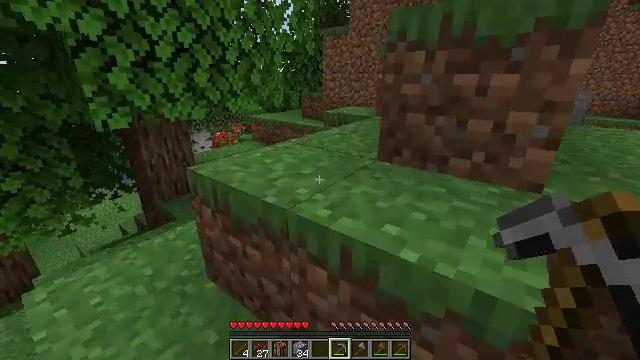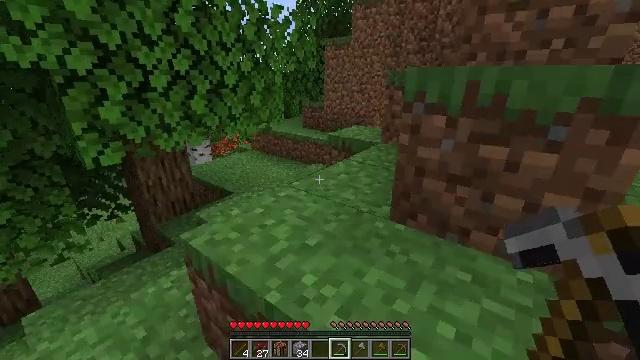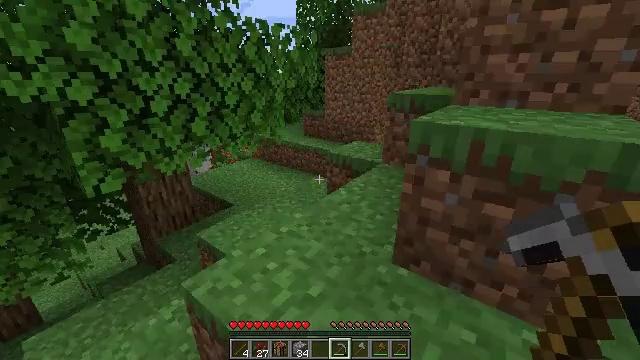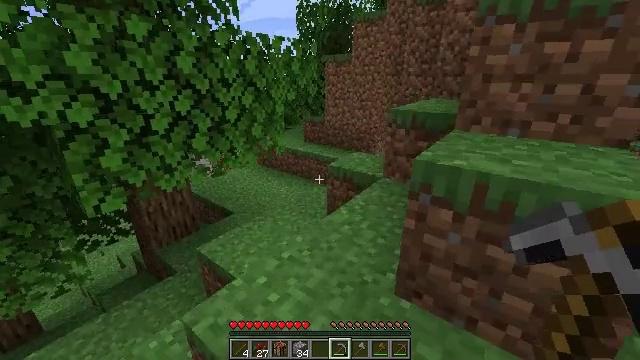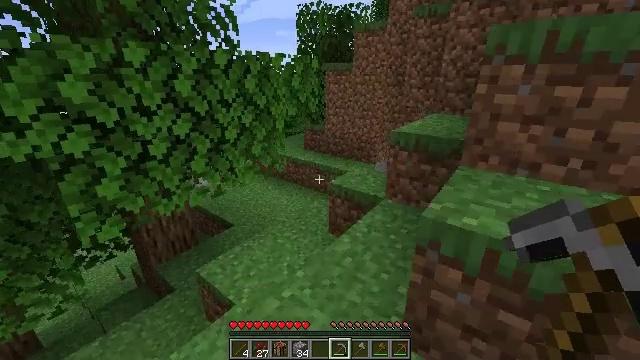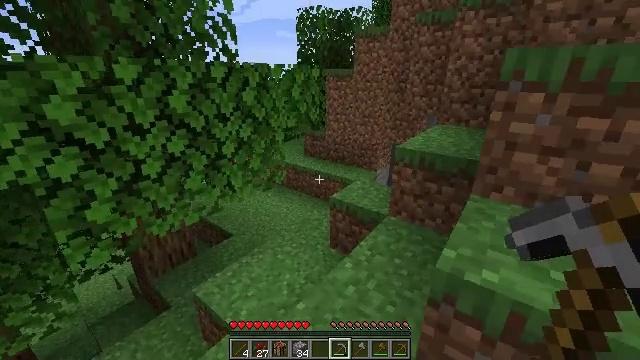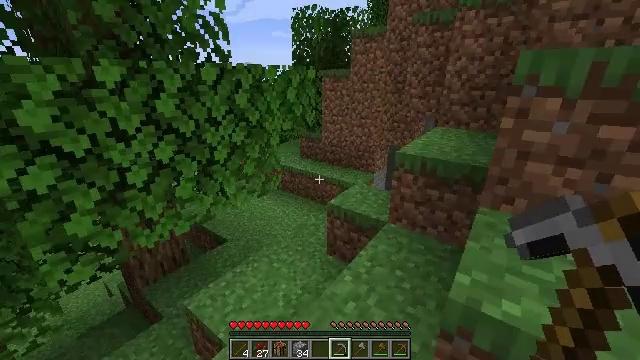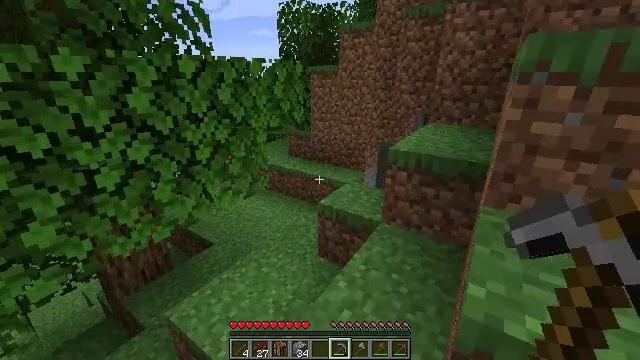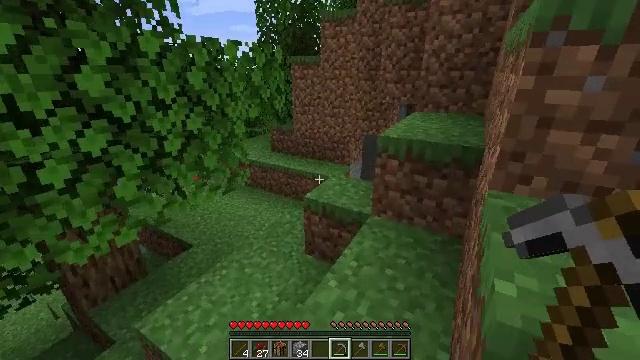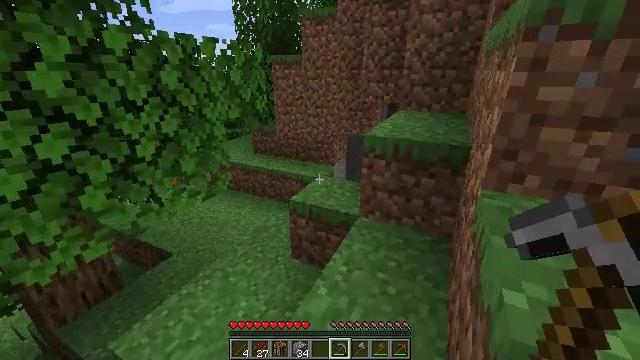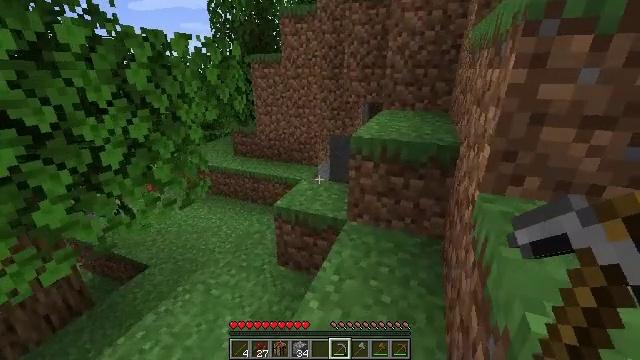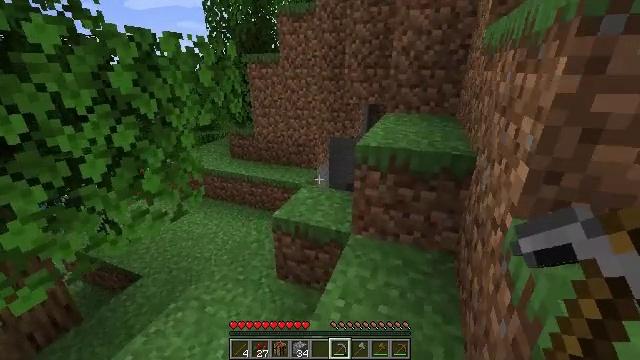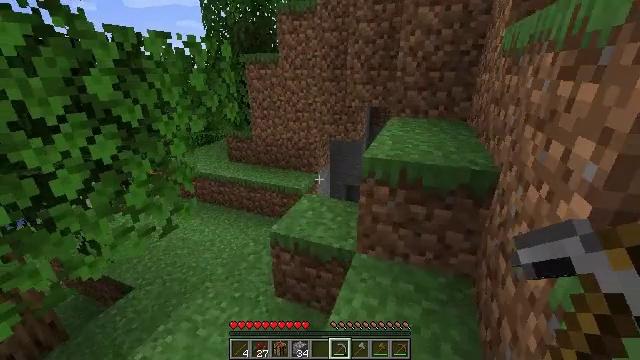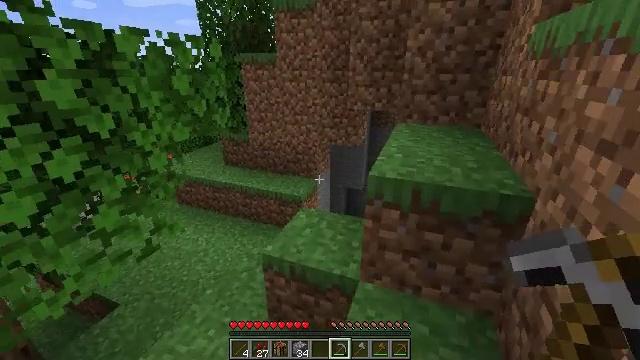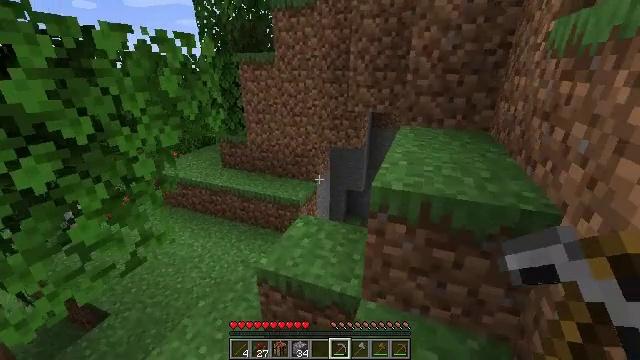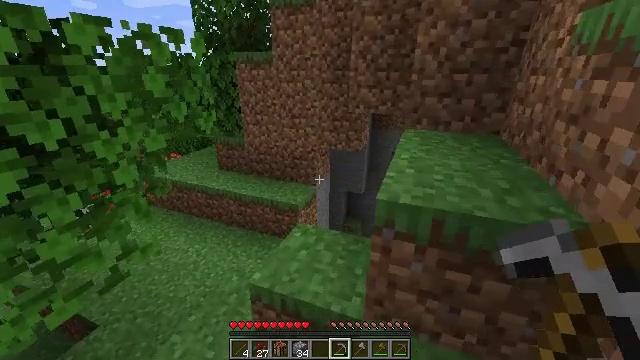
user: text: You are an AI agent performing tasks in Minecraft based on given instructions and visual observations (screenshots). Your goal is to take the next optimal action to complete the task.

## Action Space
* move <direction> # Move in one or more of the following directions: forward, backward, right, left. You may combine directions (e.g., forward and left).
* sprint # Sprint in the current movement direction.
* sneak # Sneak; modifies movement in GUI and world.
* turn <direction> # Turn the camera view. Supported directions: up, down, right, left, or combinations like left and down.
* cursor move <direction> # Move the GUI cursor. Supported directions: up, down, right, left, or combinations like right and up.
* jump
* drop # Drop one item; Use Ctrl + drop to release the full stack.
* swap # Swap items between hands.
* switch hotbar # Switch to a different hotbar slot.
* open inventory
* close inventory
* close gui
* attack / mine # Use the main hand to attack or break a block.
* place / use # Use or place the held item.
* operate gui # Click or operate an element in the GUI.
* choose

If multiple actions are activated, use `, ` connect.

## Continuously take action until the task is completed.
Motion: motion action
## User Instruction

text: Gather poppy from the ground.
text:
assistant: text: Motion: move forward, jump
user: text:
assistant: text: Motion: move forward, jump
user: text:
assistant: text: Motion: move forward, jump
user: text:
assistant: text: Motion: move forward, jump
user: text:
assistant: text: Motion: move forward, jump
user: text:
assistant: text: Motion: move forward
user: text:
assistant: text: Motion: move forward, turn right
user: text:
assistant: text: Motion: move forward, turn right
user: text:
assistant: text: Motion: move forward, turn right
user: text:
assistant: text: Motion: move forward, turn right
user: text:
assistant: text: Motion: move forward
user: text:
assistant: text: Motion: move forward
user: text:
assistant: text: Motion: move forward
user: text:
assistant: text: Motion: move forward
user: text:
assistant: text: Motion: move forward
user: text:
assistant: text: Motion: move forward
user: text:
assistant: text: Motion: move forward
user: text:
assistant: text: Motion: move forward
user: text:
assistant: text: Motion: move forward
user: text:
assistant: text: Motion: move forward
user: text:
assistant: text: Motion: move forward, turn left
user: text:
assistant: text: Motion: move forward, turn left
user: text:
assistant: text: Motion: move forward, turn left and down
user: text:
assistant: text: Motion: move forward, turn left and down
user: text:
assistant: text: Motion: move forward, turn left and down
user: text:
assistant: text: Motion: move forward, turn left and down
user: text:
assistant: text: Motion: move forward, turn left and down
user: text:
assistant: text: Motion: move forward, turn left
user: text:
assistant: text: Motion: move forward, turn left
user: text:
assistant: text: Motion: move forward, turn left